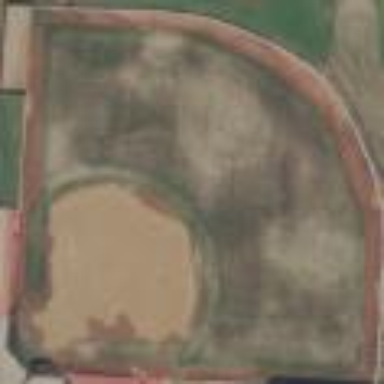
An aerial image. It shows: Softball pitch for leisure land activities.